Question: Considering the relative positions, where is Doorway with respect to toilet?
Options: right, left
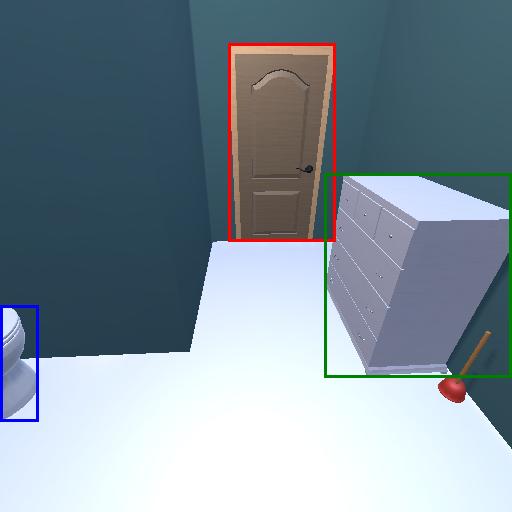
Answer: right